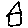
Label: house